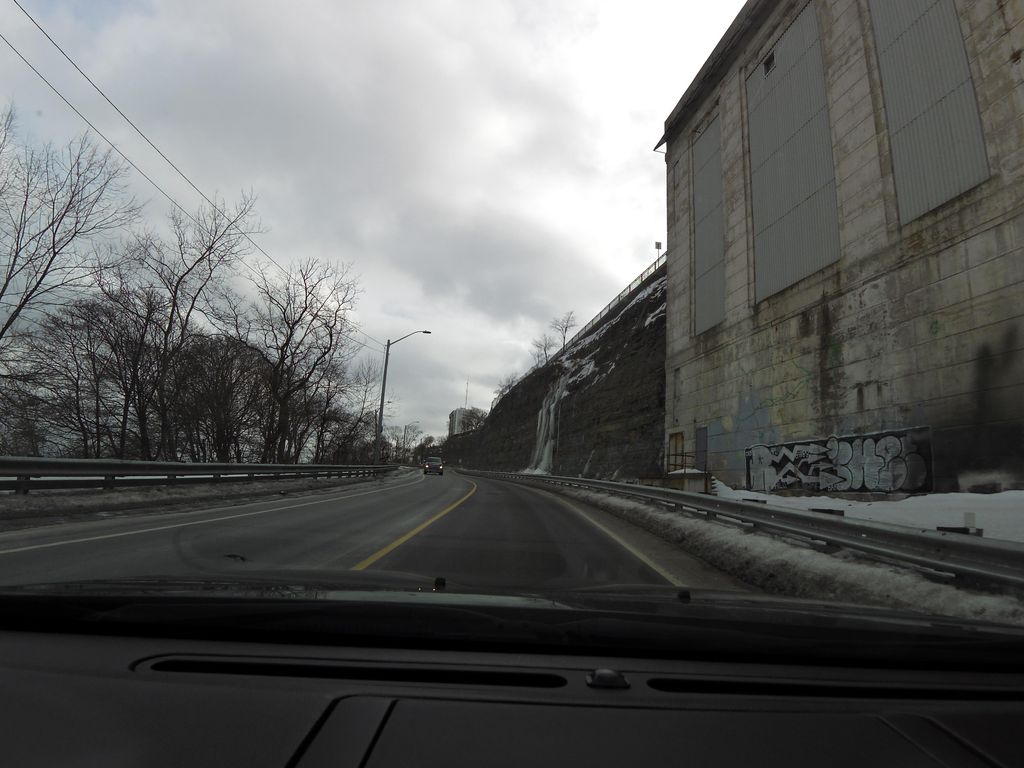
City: hamilton